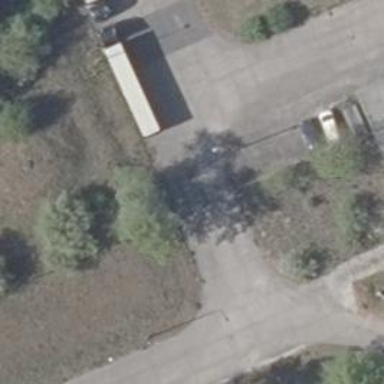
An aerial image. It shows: Concrete driveway made of plates.